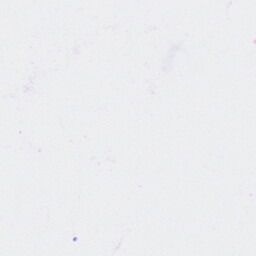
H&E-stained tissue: Ovarian